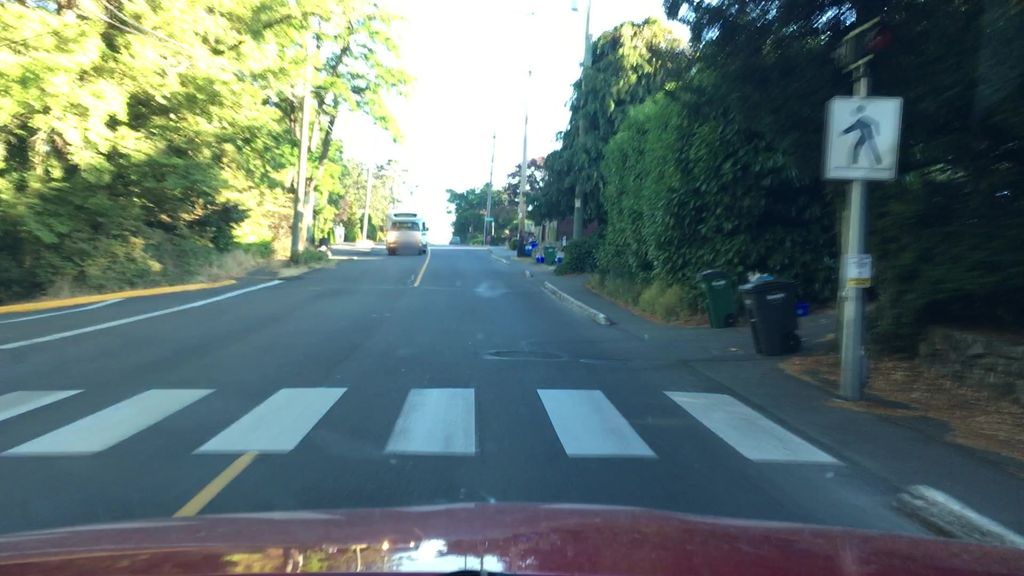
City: victoria